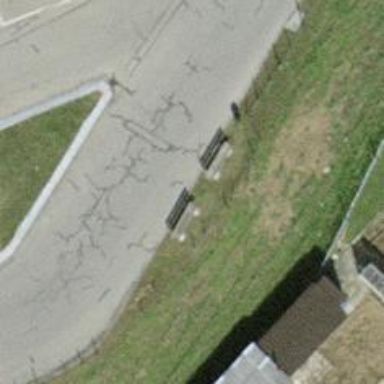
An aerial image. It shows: Bench.